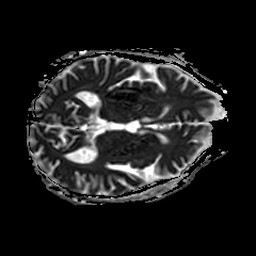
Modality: ADC
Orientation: axial
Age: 75
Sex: male
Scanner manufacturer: philips
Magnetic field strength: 3 T
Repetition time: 3.332 s
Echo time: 0.076 s